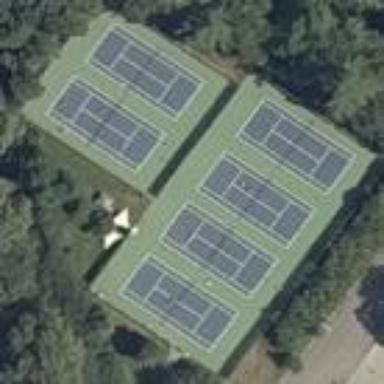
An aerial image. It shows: Tennis court on pitch designated for leisure land.